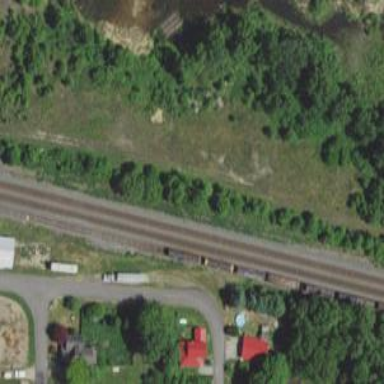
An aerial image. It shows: Railway service station.